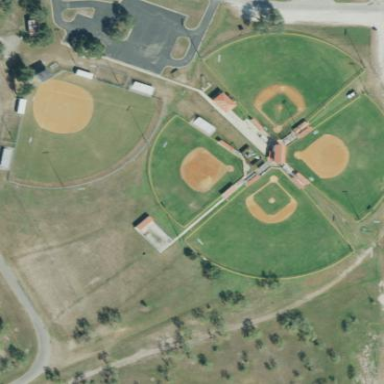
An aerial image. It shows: Baseball pitch for leisure land.